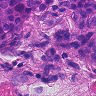
Metastatic tissue present: yes